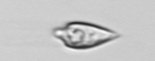
Label: Oxytoxum